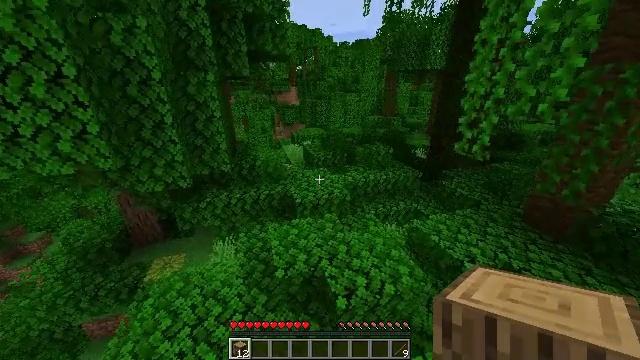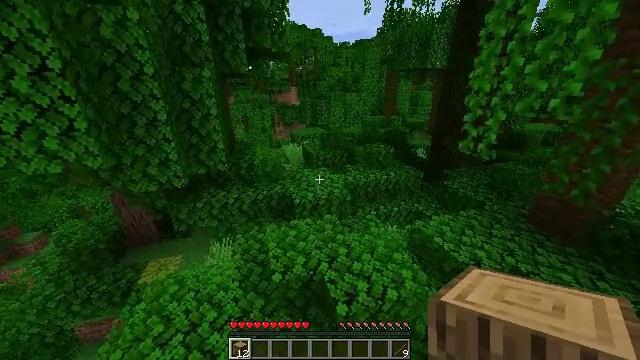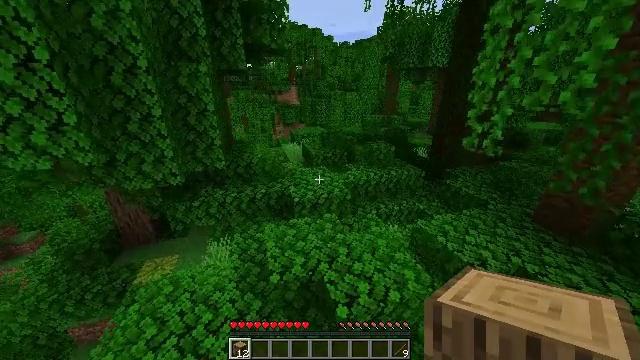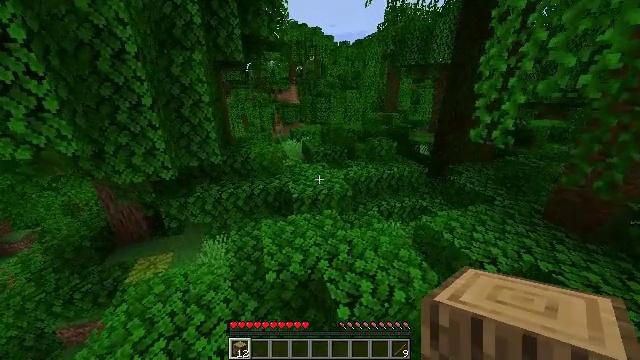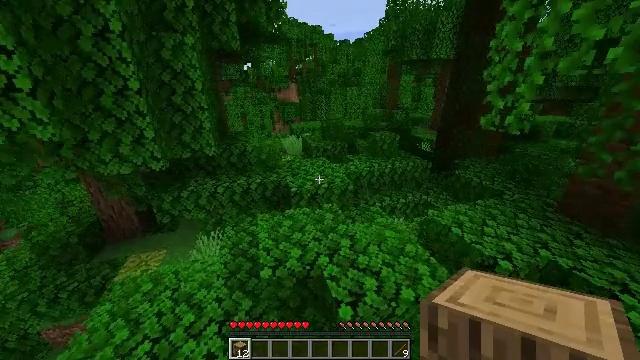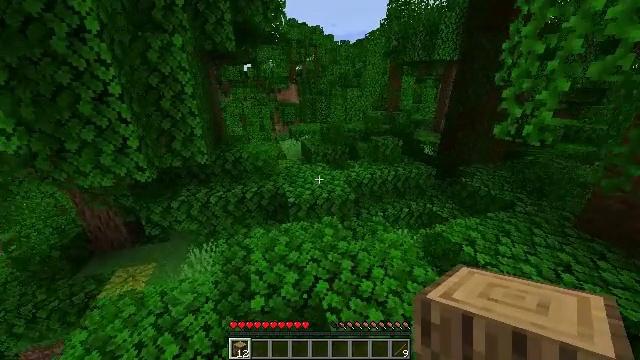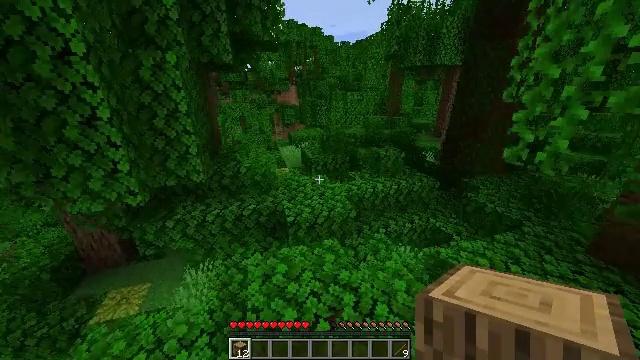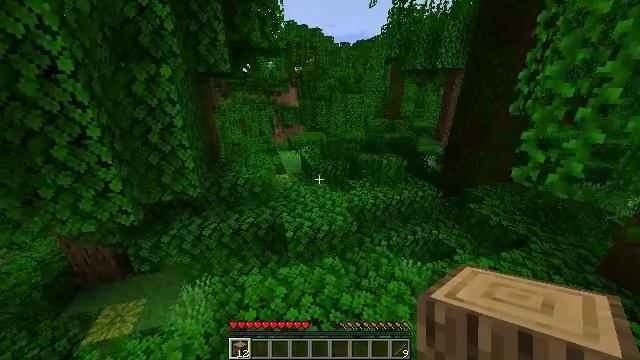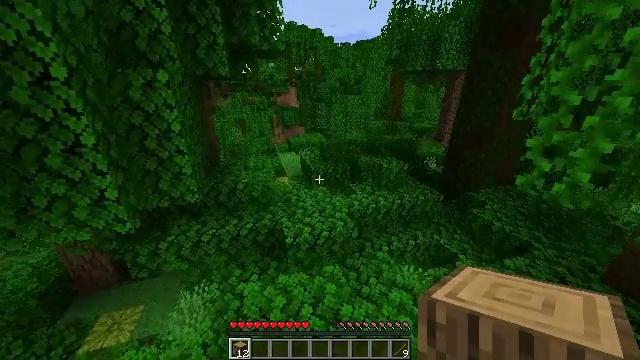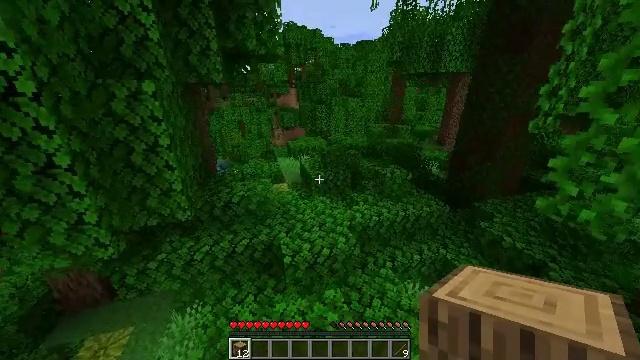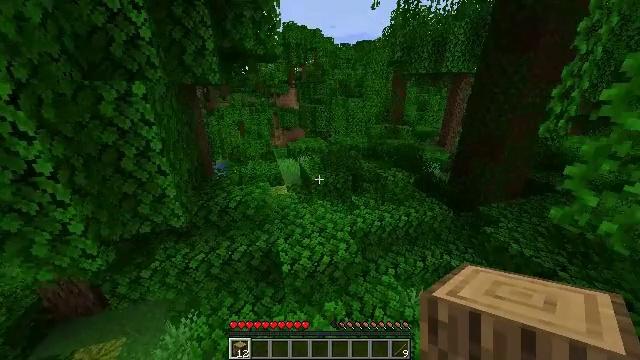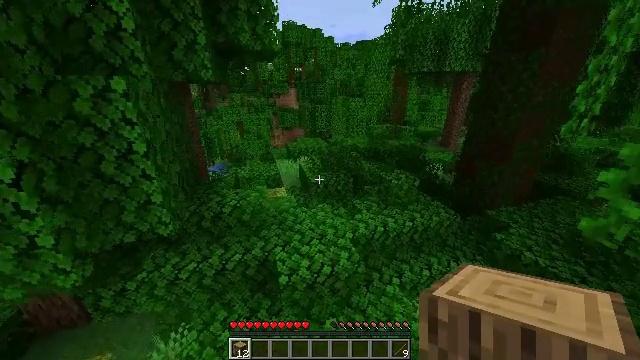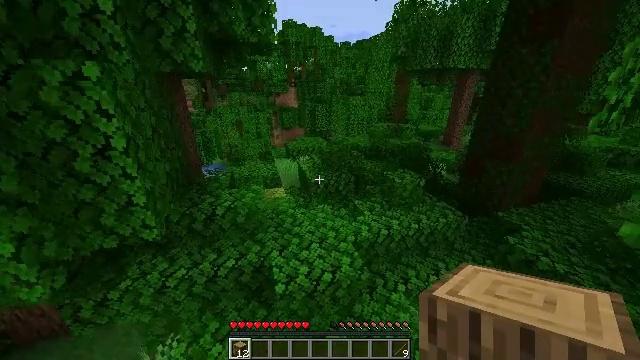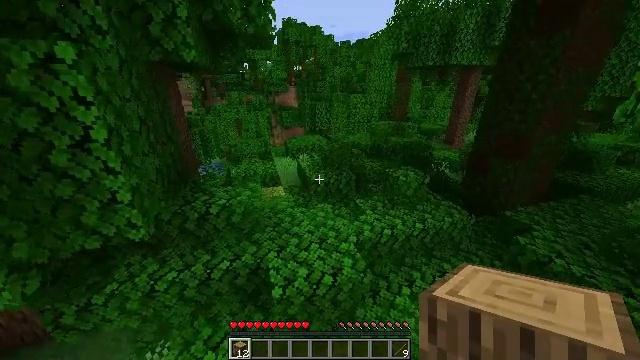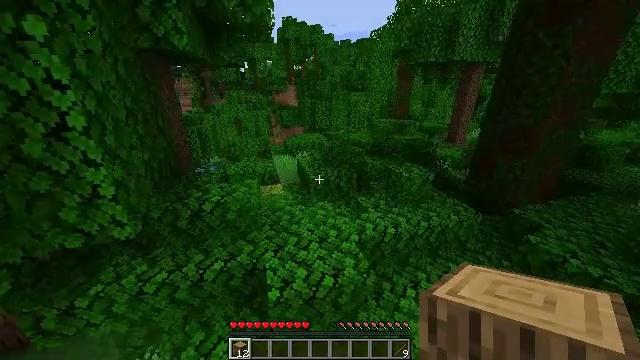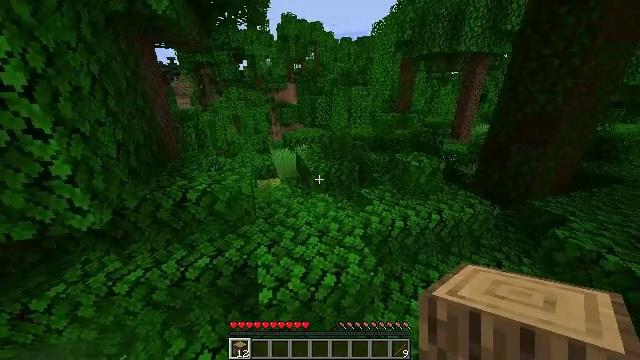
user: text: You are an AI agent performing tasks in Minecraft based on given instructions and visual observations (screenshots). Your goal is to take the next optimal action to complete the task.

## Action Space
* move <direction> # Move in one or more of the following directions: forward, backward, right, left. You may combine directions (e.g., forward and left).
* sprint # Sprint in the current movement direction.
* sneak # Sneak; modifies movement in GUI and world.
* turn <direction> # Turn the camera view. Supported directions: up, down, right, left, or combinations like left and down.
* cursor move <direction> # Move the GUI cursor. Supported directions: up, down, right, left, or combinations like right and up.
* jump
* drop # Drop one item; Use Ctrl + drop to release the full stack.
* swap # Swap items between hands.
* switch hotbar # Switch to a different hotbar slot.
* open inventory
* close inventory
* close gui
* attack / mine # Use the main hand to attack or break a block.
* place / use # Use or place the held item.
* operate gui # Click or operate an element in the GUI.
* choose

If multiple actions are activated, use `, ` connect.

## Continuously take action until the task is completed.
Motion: motion action
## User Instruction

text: Attack the melon to collect it.
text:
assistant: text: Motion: move forward
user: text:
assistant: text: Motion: move forward
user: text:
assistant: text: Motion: move forward
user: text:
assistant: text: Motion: move forward, jump
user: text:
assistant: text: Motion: move forward, jump
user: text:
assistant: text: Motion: move forward, jump
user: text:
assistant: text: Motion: move forward, jump
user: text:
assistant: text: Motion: move forward, jump
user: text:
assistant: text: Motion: move forward, jump
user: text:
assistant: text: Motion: move forward, jump
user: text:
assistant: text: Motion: move forward, jump
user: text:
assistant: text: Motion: move forward, jump
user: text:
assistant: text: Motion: move forward, jump
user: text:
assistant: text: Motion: move forward, jump
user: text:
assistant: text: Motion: move forward, jump
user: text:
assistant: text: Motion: move forward
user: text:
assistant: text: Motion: move forward
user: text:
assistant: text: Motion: move forward, jump
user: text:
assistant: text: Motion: move forward, turn left, jump
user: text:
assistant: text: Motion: move forward, turn left, jump
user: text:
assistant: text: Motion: move forward, turn left, jump
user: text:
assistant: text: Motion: move forward, jump
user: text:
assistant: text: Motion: move forward, jump
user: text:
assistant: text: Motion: move forward, turn left, jump
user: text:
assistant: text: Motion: move forward, turn left, jump
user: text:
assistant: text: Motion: move forward, turn left, jump
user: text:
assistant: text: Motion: move forward, turn left, jump
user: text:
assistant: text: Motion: move forward, jump
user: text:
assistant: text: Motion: move forward, jump
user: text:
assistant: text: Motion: move forward, jump